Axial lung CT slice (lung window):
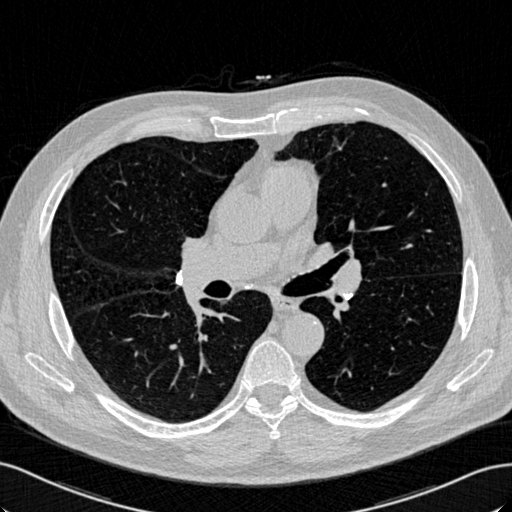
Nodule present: no